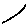
Label: line